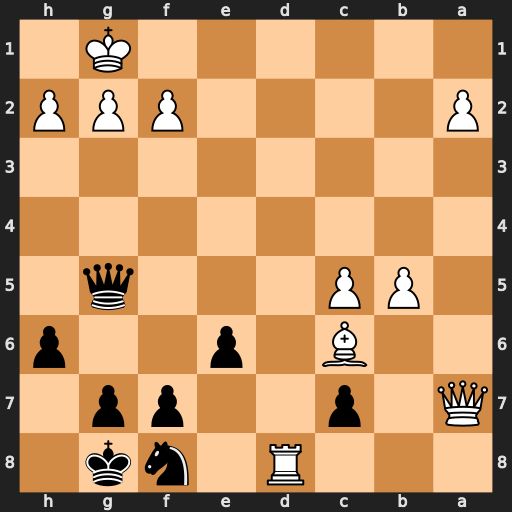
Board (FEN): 3R1nk1/Q1p2pp1/2B1p2p/1PP3q1/8/8/P4PPP/6K1
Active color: b
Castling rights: -
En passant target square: -
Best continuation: Qc1+ Rd1 Qxd1#